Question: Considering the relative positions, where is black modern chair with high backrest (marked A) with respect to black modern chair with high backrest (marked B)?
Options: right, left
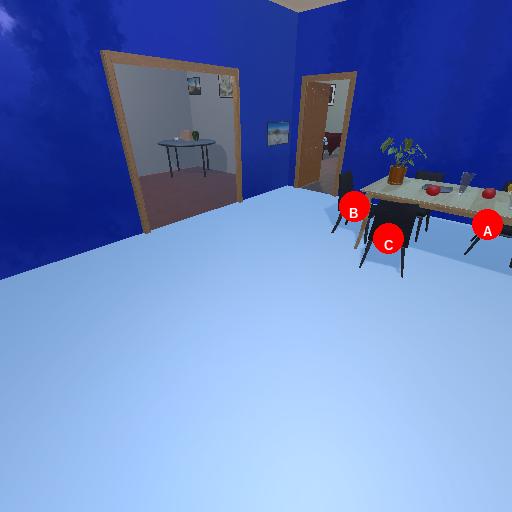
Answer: right